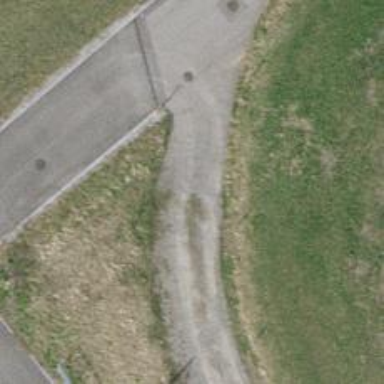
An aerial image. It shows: Asphalt track with grade1 quality.